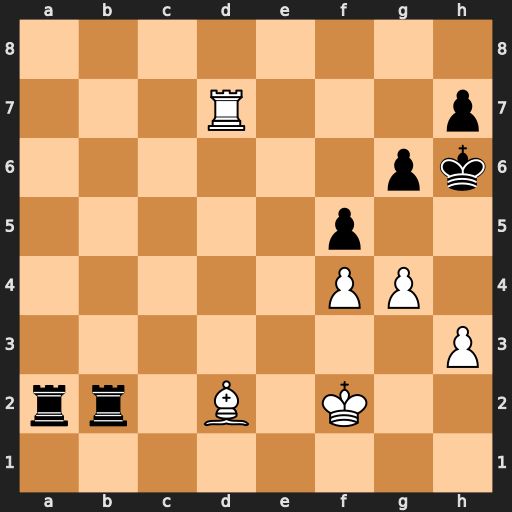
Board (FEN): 8/3R3p/6pk/5p2/5PP1/7P/rr1B1K2/8
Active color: w
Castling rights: -
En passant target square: -
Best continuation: g5+ Kh5 Rxh7#